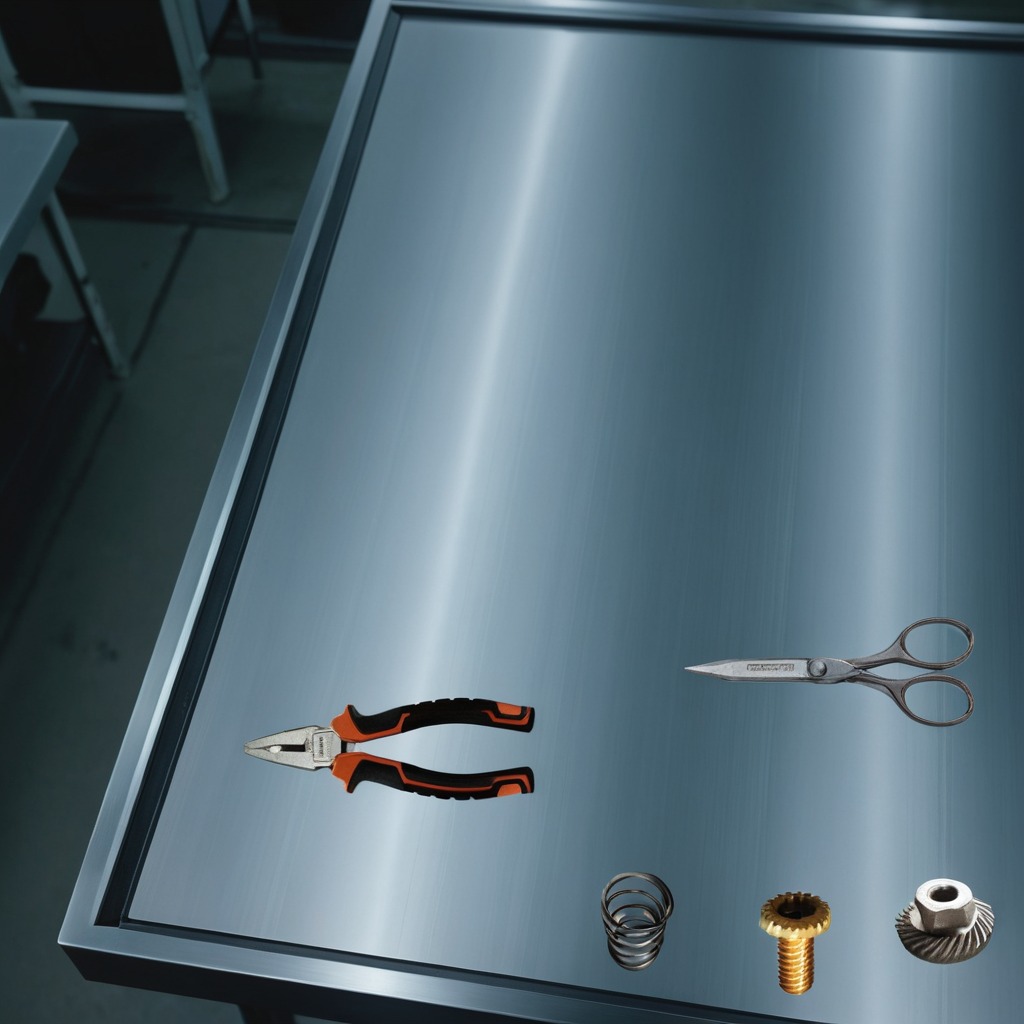
A steel gear with teeth, a metal machine screw, pliers, a coiled metal spring, and a pair of scissors are lying on the metal table in a machine shop under fluorescent lights.